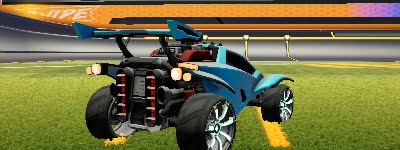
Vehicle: octane